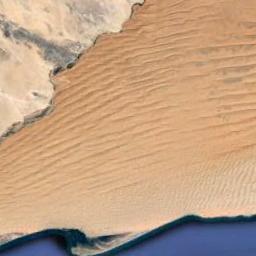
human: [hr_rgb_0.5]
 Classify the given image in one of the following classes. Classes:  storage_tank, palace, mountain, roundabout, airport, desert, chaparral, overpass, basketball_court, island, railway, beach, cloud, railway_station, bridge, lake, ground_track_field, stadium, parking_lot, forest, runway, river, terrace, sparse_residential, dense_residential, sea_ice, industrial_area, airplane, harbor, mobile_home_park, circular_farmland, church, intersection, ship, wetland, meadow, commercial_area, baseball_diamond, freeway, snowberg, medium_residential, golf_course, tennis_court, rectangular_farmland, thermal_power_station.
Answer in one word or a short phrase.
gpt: desert